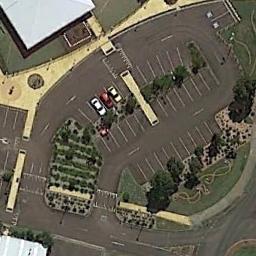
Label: parking_lot